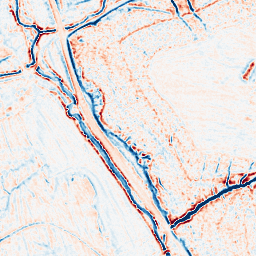
Category: edge_preserving
Decomposition family: bilateral
Decomposition parameters: d: 9
sigma_color: 25
sigma_space: 25
Upsampling method: cubic_mitchell
Upsampling parameters: scale: 2
Upsampling scale: 2